Field crop: tomato
Growth stage: 2
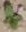
Species: solanum